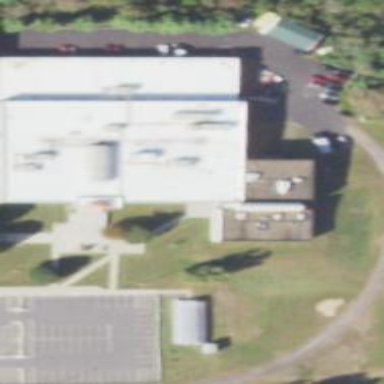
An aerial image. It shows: College building.